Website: walmart
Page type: cart
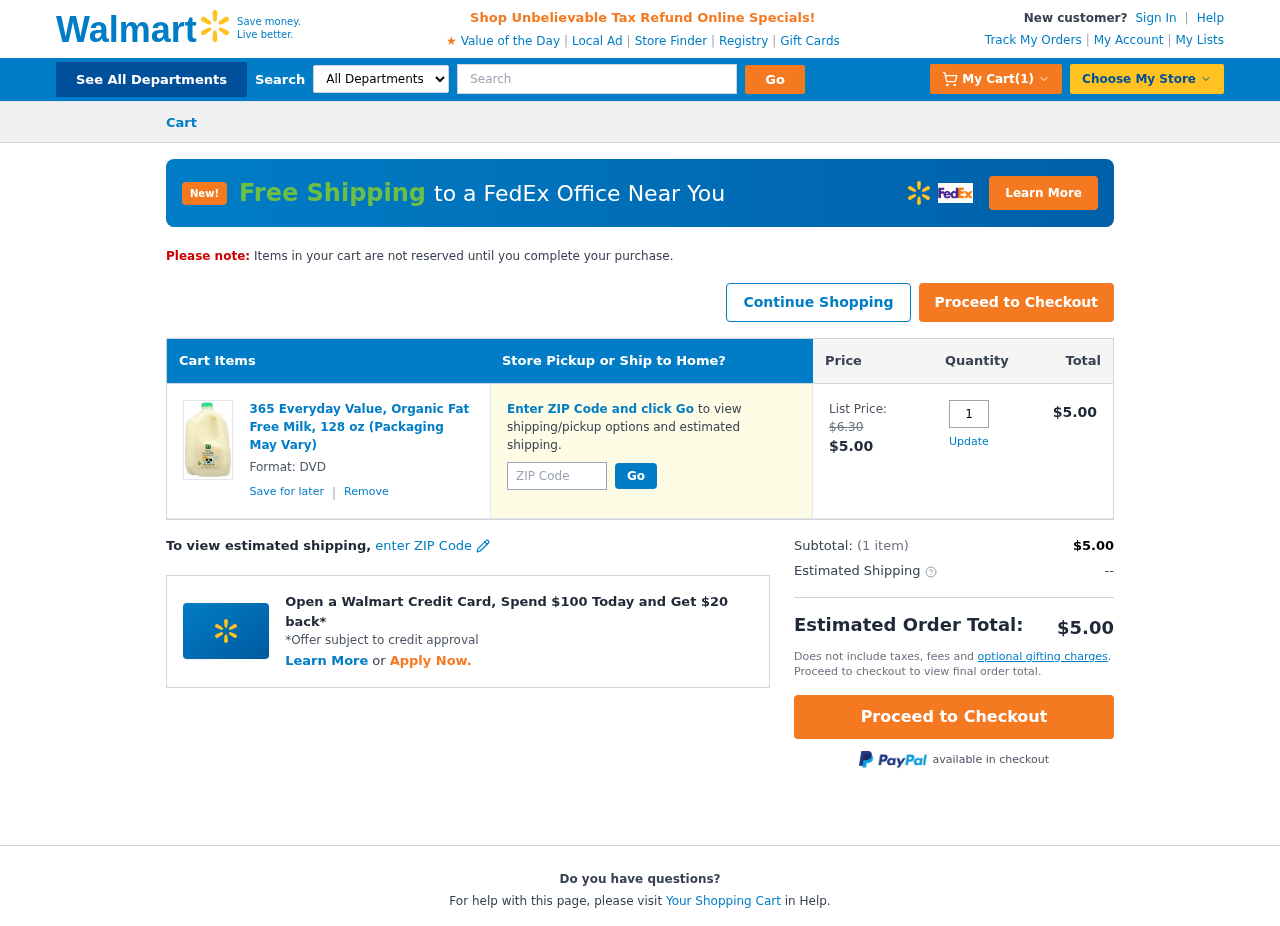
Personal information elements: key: PII_POSTCODE
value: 06844
Product elements: key: PRODUCT1_NAME
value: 365 Everyday Value, Organic Fat Free Milk, 128 oz (Packaging May Vary)
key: PRODUCT1_PRICE
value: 5
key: PRODUCT1_QUANTITY
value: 1
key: PRODUCT1_ORIGINAL_PRICE
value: $6.30
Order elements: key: ORDER_NUM_ITEMS
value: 1
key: ORDER_SUBTOTAL
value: $5.00
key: ORDER_TOTAL
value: $5.00
Search elements: key: HEADER_SEARCH
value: Search